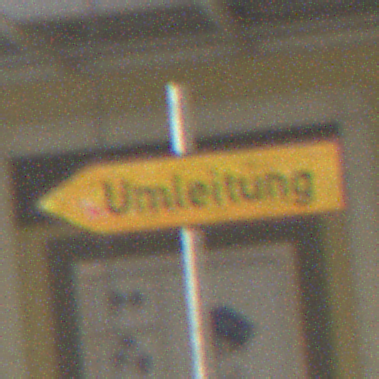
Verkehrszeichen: UmleitungswegweiserLinksweisend
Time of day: MorningAfternoon
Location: Outdoor (Urban)
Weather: PartlyCloudy
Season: NotSpecified
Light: Natural